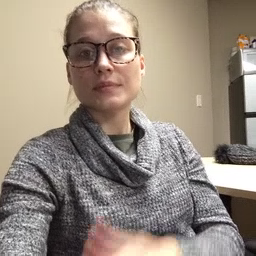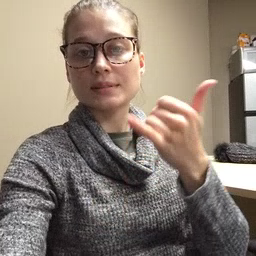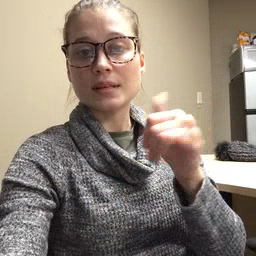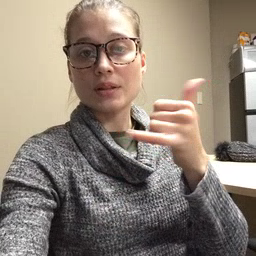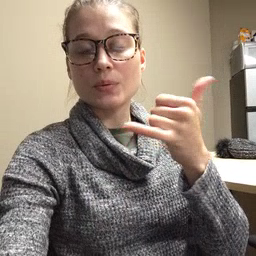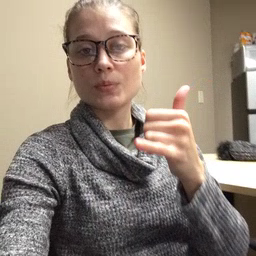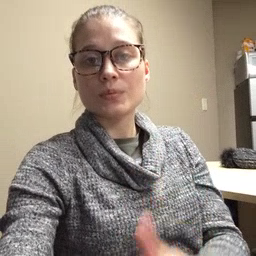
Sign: yellow